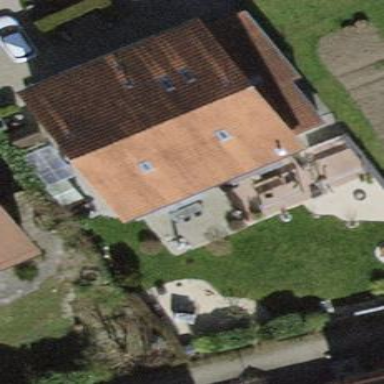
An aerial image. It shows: Building with tile roof.